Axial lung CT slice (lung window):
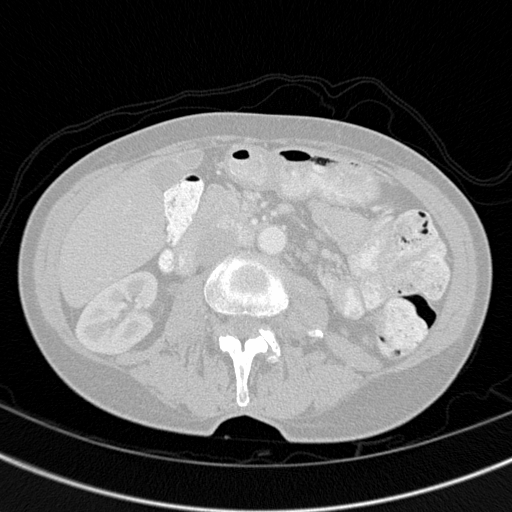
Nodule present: no